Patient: sex F, age 52
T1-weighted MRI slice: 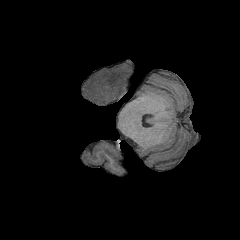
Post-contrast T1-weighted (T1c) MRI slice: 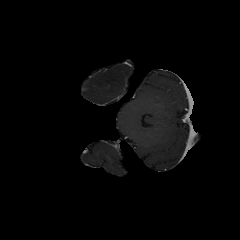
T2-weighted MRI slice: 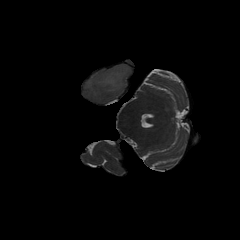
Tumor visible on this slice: yes
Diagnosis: Glioblastoma, IDH-wildtype
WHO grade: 4